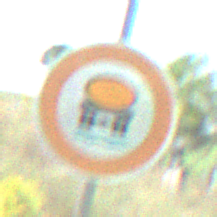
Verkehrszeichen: VerbotFahrzeugeWassergefaehrdenderLadung
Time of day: Midday
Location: Outdoor (Special)
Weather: PartlyCloudy
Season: NotSpecified
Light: Natural